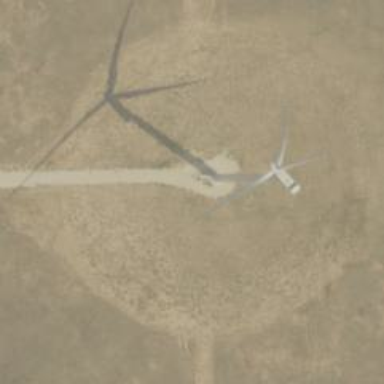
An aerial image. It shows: Wind turbine generator made by Vestas. The generator utilizes wind as its power source and belongs to the horizontal axis type.